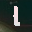
Label: 1